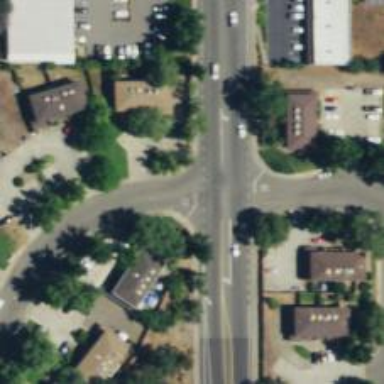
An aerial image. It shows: Road with stop sign.